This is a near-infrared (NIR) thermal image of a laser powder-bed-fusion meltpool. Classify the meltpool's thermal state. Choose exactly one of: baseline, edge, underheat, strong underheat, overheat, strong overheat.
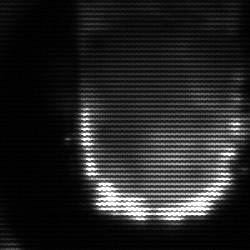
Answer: baseline